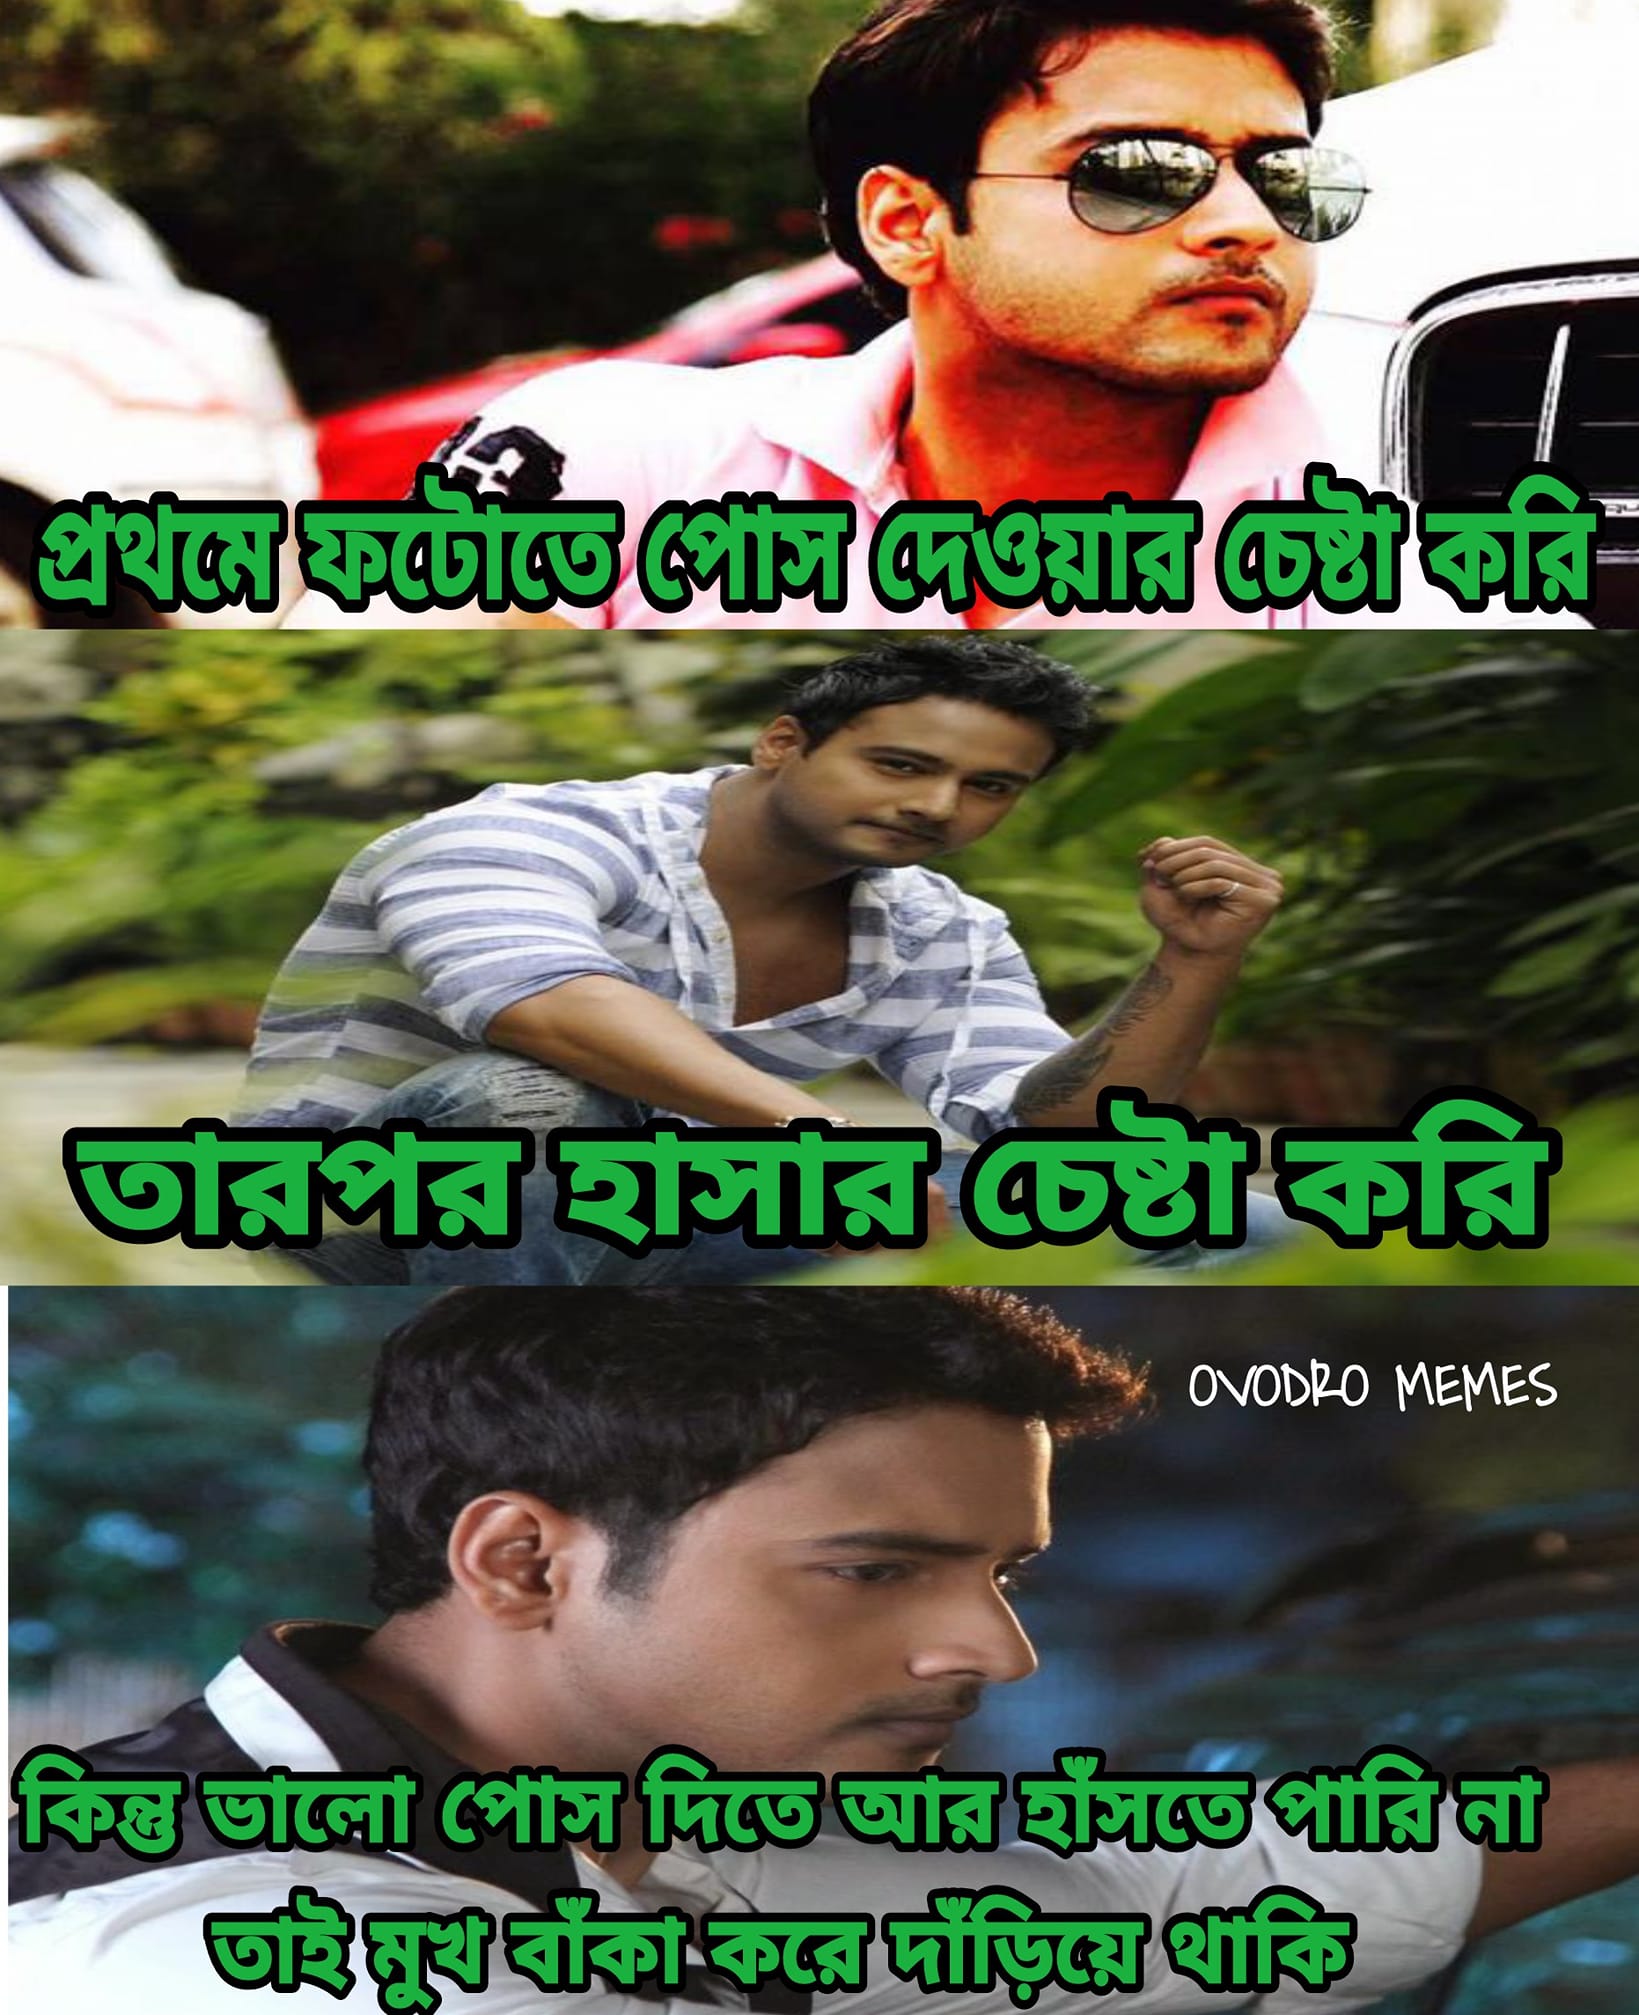
Caption: প্রথমে ফটোতে পোস দেওয়ার চেষ্টা করি     তারপর হাসার চেষ্টা করি    কিন্তু ভালো পোস দিতে আর হাঁসতে পারি না তাই মুখ বাকা করে দাঁড়িয়ে থাকি
Label: hate